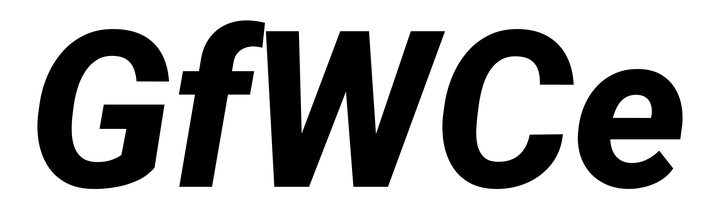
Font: Roboto-Italic_ExtraBold_Italic